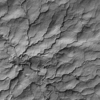
Label: not_dusty